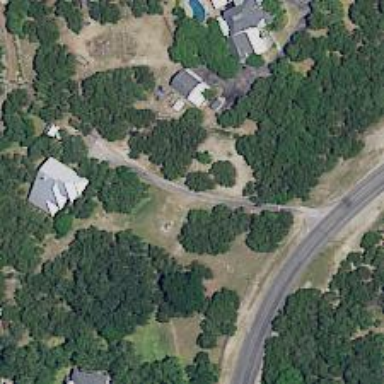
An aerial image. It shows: Driveway.